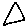
Label: triangle